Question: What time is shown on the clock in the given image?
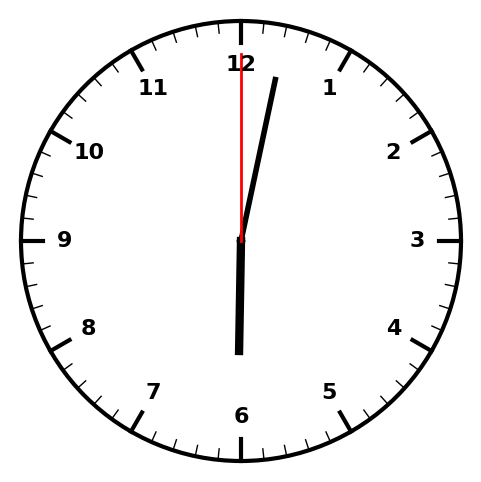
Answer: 06:02:00